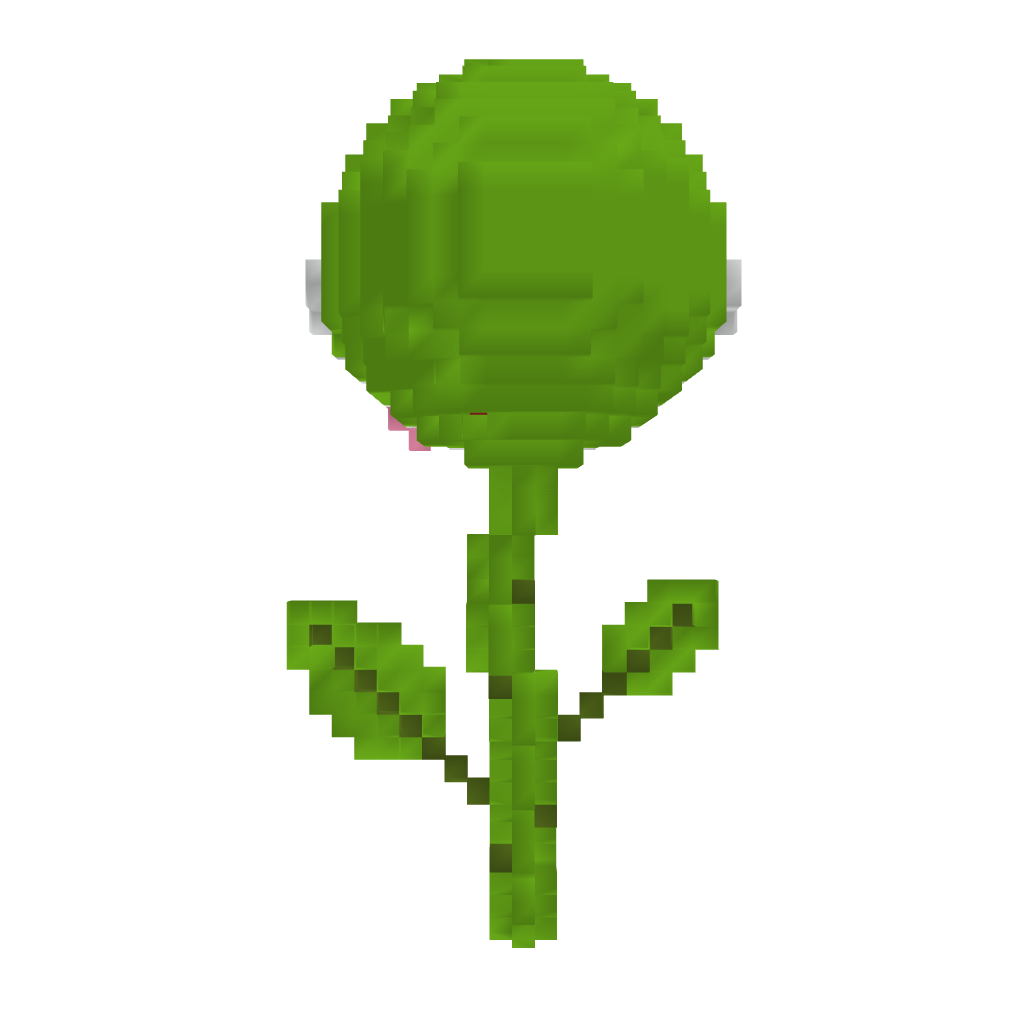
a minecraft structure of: Hungry Plant